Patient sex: M
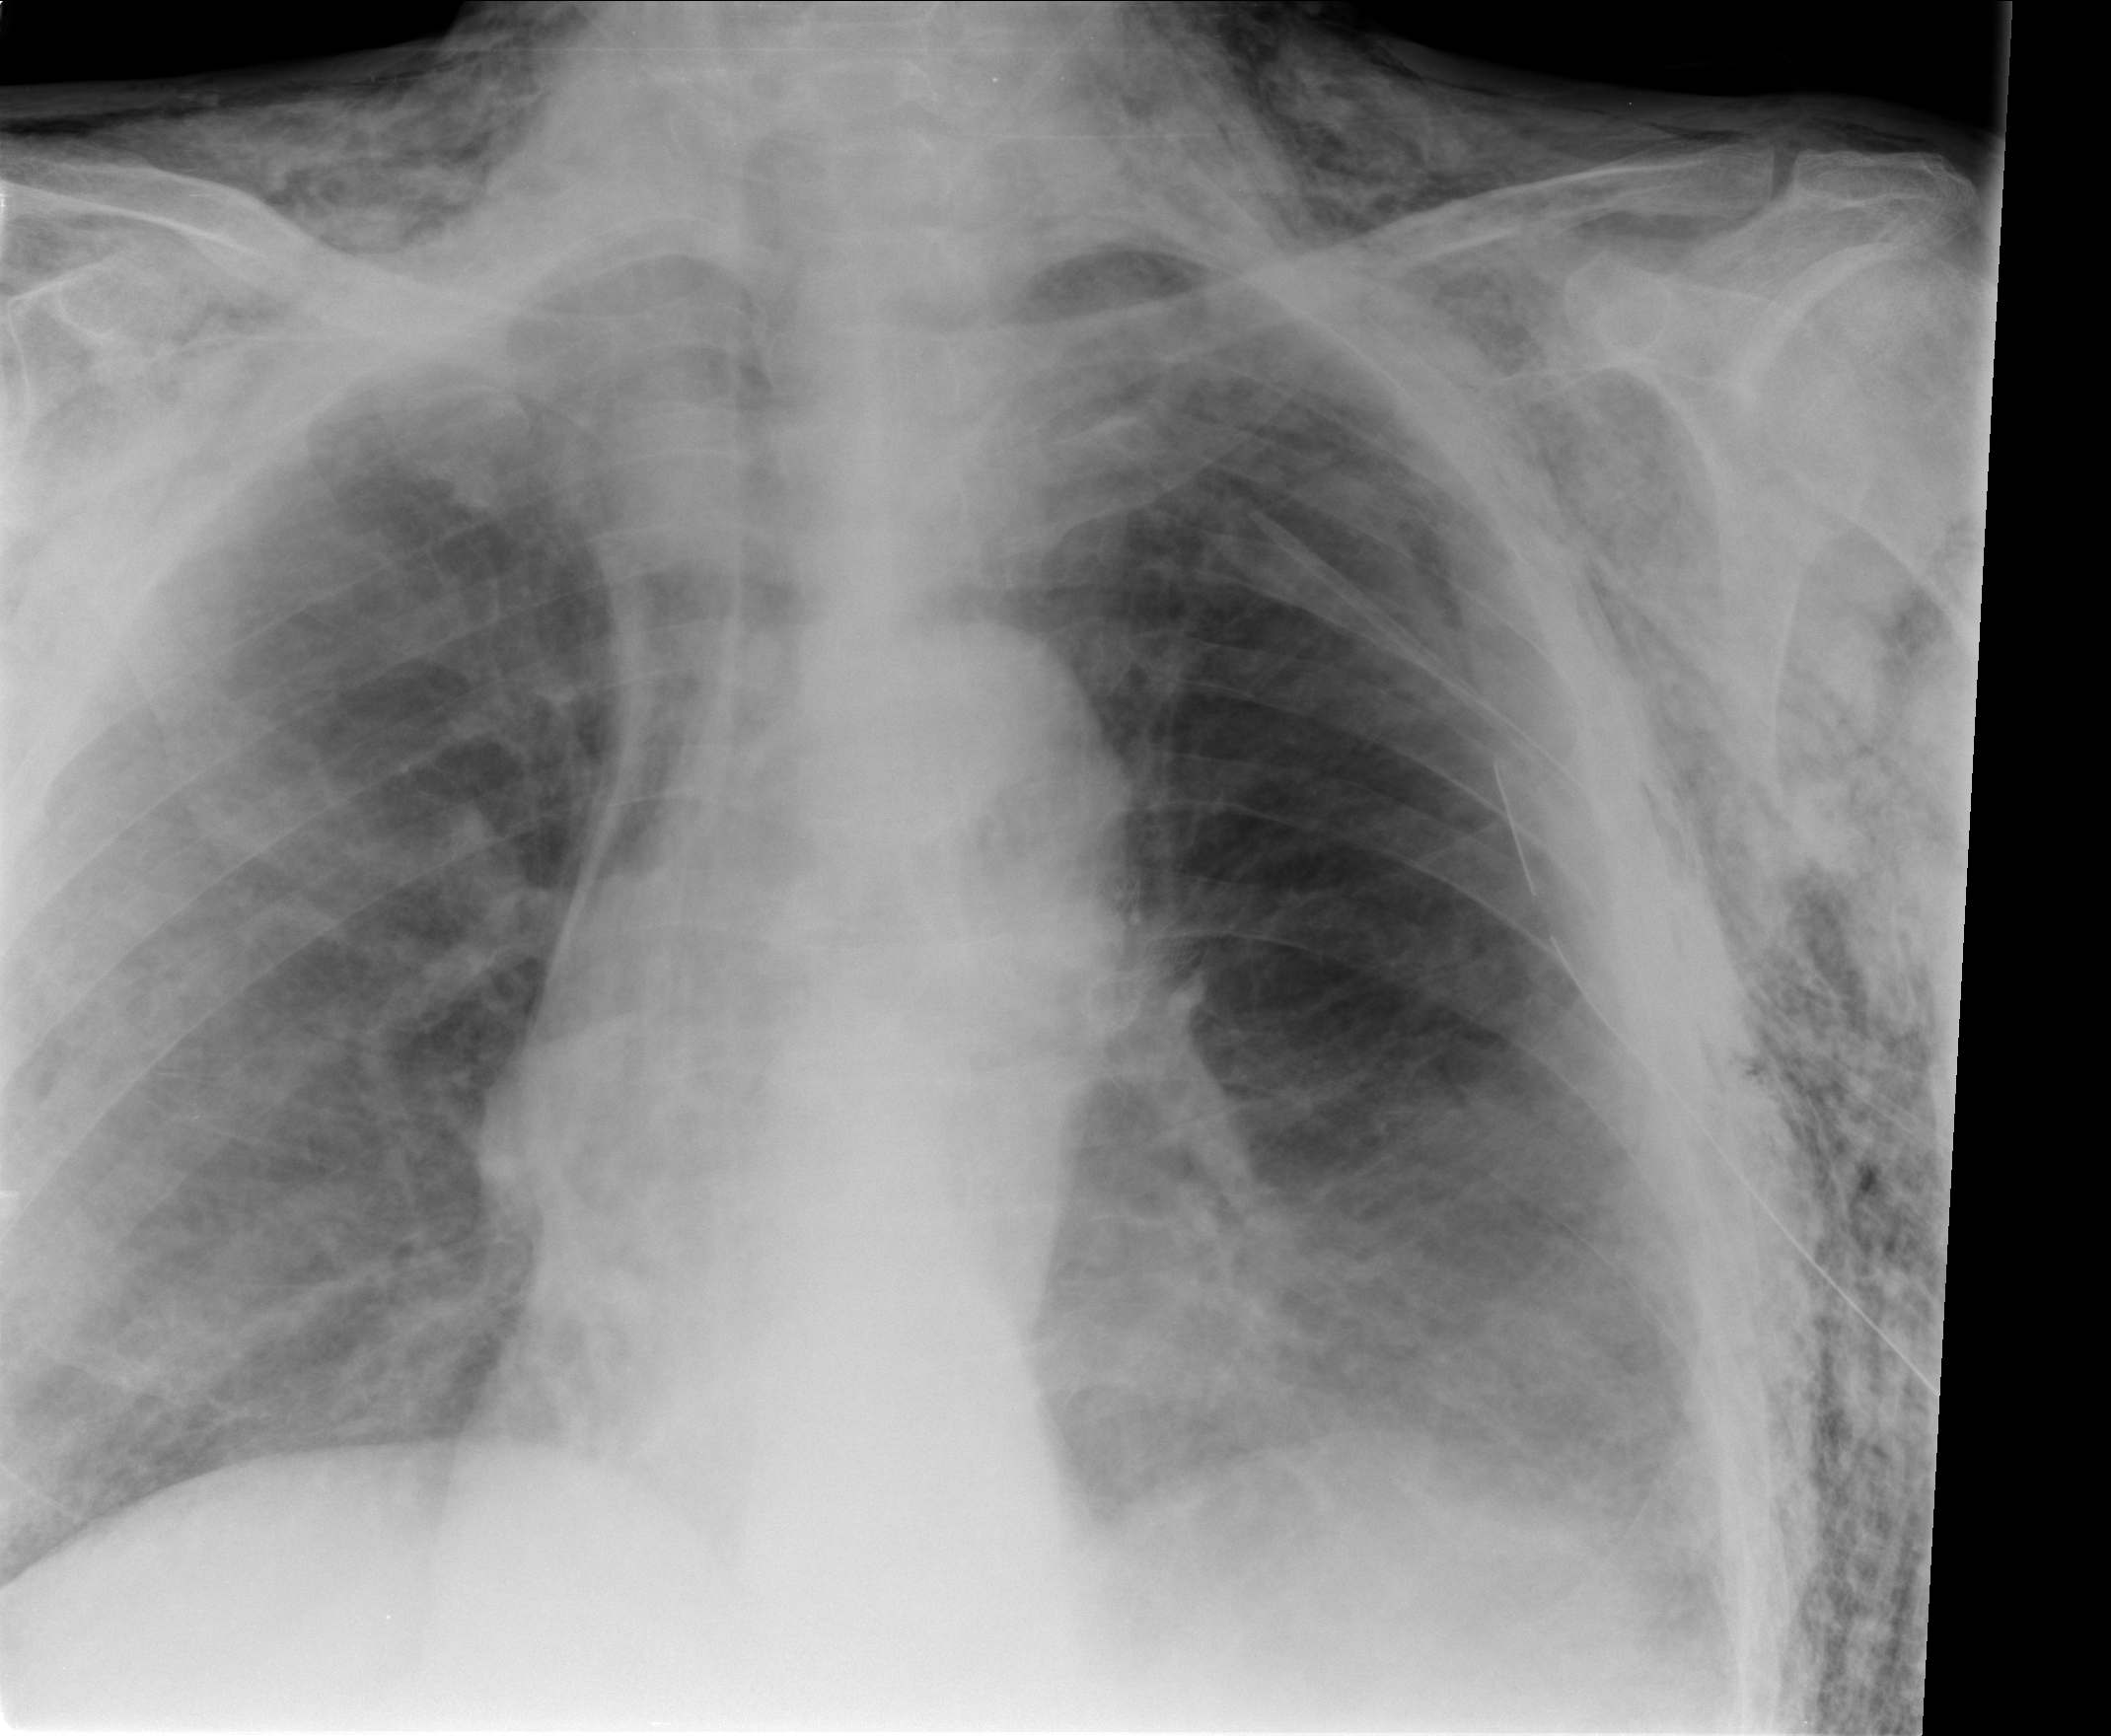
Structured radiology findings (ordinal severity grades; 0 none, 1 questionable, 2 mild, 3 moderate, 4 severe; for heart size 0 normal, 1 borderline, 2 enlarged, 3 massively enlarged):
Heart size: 0
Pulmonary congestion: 0
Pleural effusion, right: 0
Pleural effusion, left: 0
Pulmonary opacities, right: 0
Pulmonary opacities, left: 0
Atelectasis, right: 1
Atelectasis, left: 2